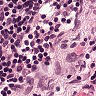
Metastatic tissue present: no